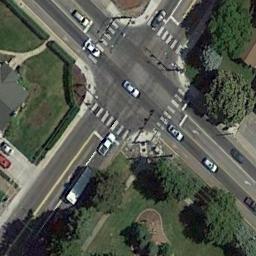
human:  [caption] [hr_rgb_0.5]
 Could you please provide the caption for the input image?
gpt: There are many trees near the intersection .

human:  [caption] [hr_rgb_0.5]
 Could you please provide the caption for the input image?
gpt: An intersection with normal traffic is between some green areas .

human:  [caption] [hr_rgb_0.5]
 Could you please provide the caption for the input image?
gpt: There was a line of trees east and west of the intersection .

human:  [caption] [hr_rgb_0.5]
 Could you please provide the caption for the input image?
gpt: There are several moving vehicles on the road at the intersection, There are many buildings and some trees around the intersection, And many cars are parked in the open space beside the intersection .

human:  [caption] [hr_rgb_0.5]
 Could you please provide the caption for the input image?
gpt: There are some green trees and lawns around the intersection .